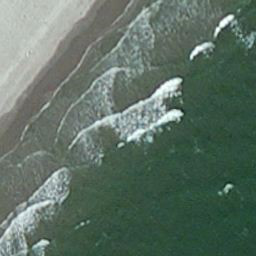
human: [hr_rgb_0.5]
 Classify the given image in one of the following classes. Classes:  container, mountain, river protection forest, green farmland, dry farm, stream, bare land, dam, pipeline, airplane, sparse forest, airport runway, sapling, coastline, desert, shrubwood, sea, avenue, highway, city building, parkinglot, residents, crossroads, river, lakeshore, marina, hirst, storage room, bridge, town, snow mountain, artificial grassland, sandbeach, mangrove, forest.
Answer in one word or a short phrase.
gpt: coastline